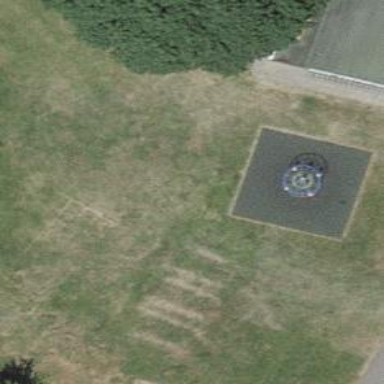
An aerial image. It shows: Playground area for leisure activities on the land.